Field crop: maize
Growth stage: 2
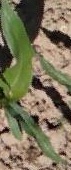
Species: maize